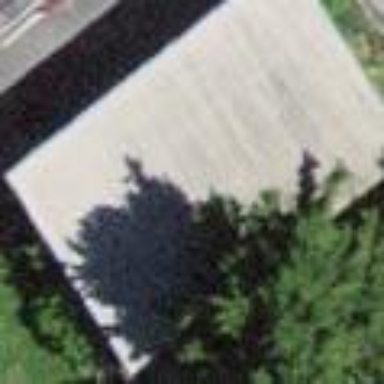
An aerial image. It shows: View of roof of building.